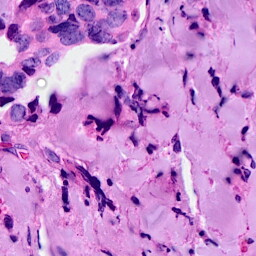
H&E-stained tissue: Breast